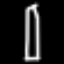
Label: pencil